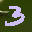
Label: 3